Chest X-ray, PA view. Patient: 19 years old, sex F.
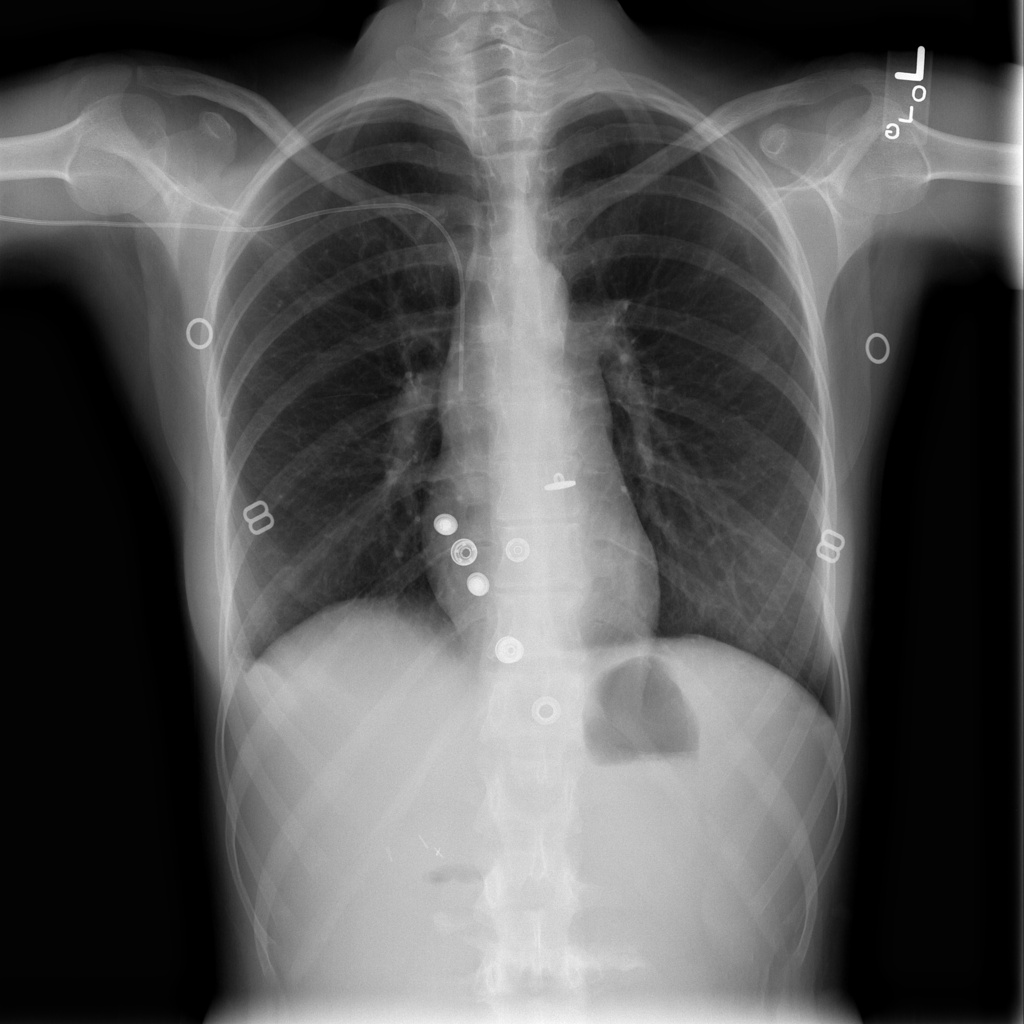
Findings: No Finding